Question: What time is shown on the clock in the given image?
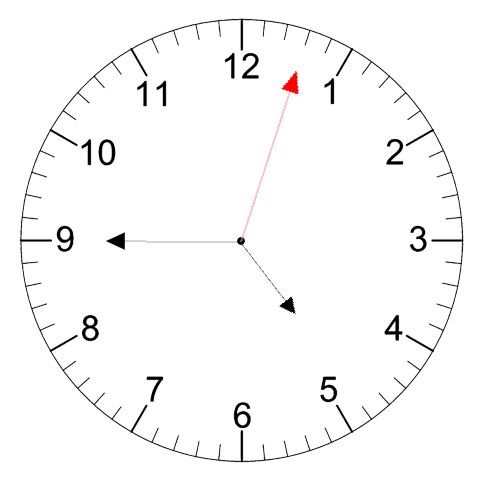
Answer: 04:45:03